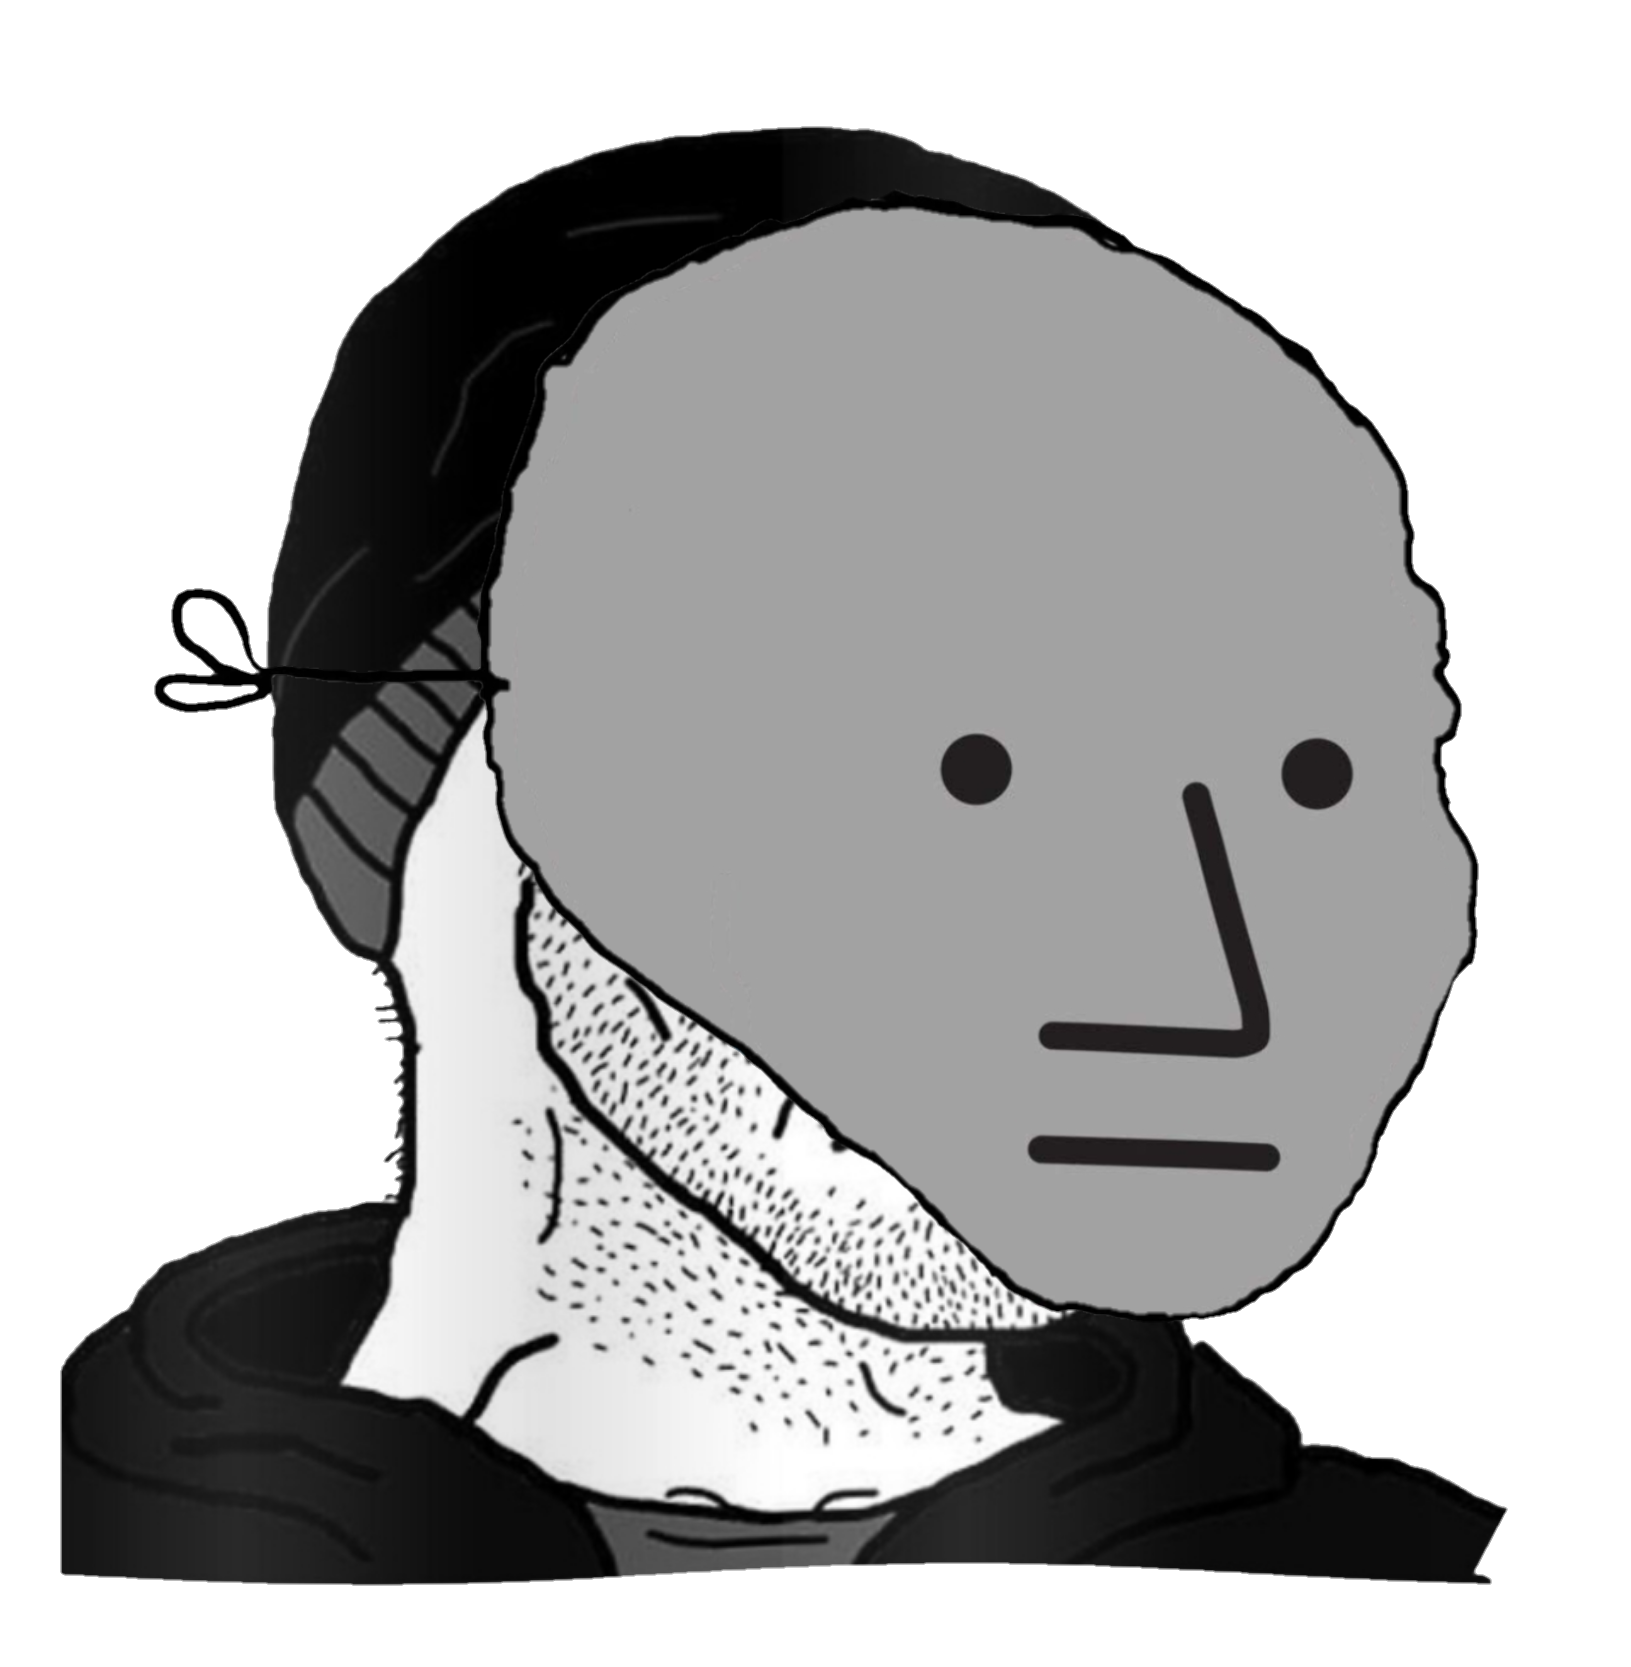
Label: 5_Doomer